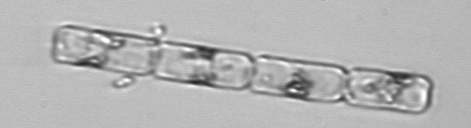
Label: Guinardia_delicatula